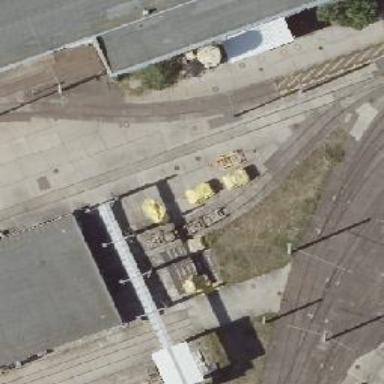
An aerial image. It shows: Abandoned railway siding with electrified contact line. There is building passage tunnel nearby.